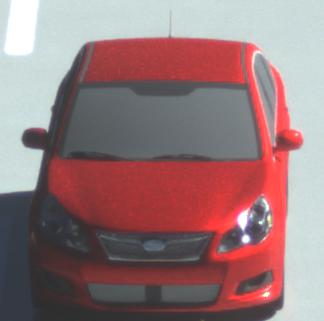
Make: Subaru
Model: Legacy 2.0R
Detailed model: Legacy (IV) Limousine
Model produced from: 2007/09
Model produced until: 2008/10
Doors: 4
Color: red
Road condition: wet road
Daytime: morning or afternoon
Contrast: high contrast